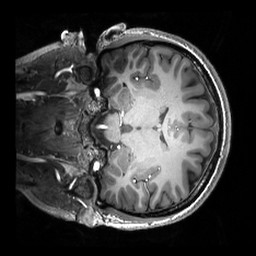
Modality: T1w
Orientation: coronal
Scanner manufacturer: philips
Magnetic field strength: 7 T
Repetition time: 0.008 s
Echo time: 0.001974 s